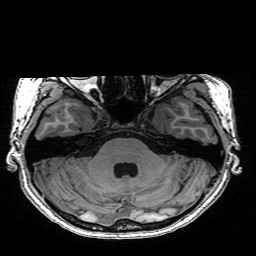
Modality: T1w
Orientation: coronal
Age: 19
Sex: female
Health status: healthy
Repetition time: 2.53 s
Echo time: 0.0034 s